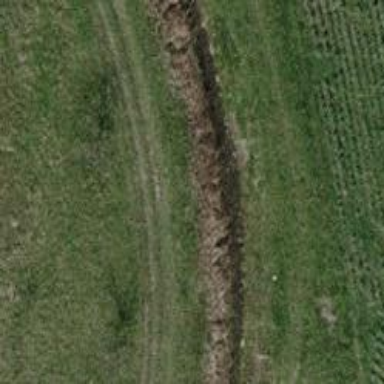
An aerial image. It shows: Grassy track road with grade 4 track type.